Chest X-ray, PA view. Patient: 45 years old, sex F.
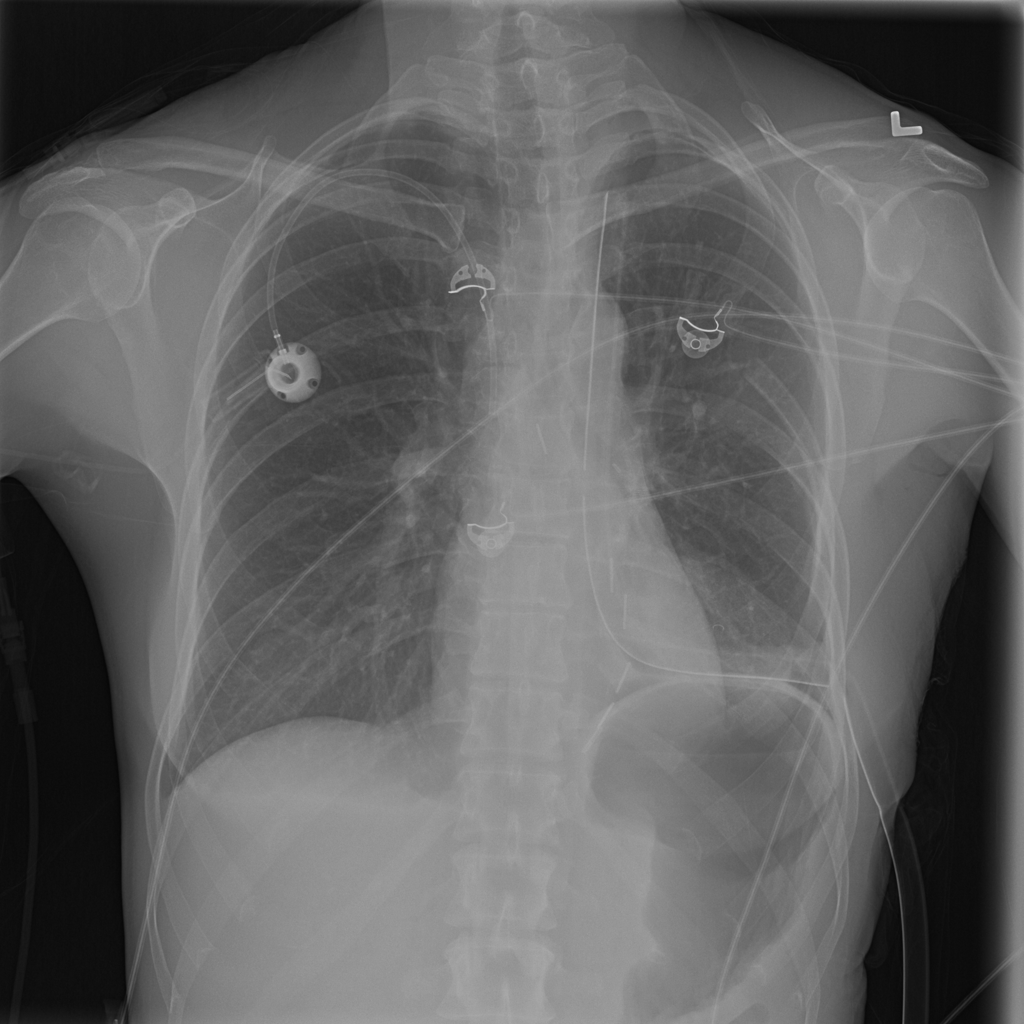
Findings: Pneumothorax